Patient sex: M
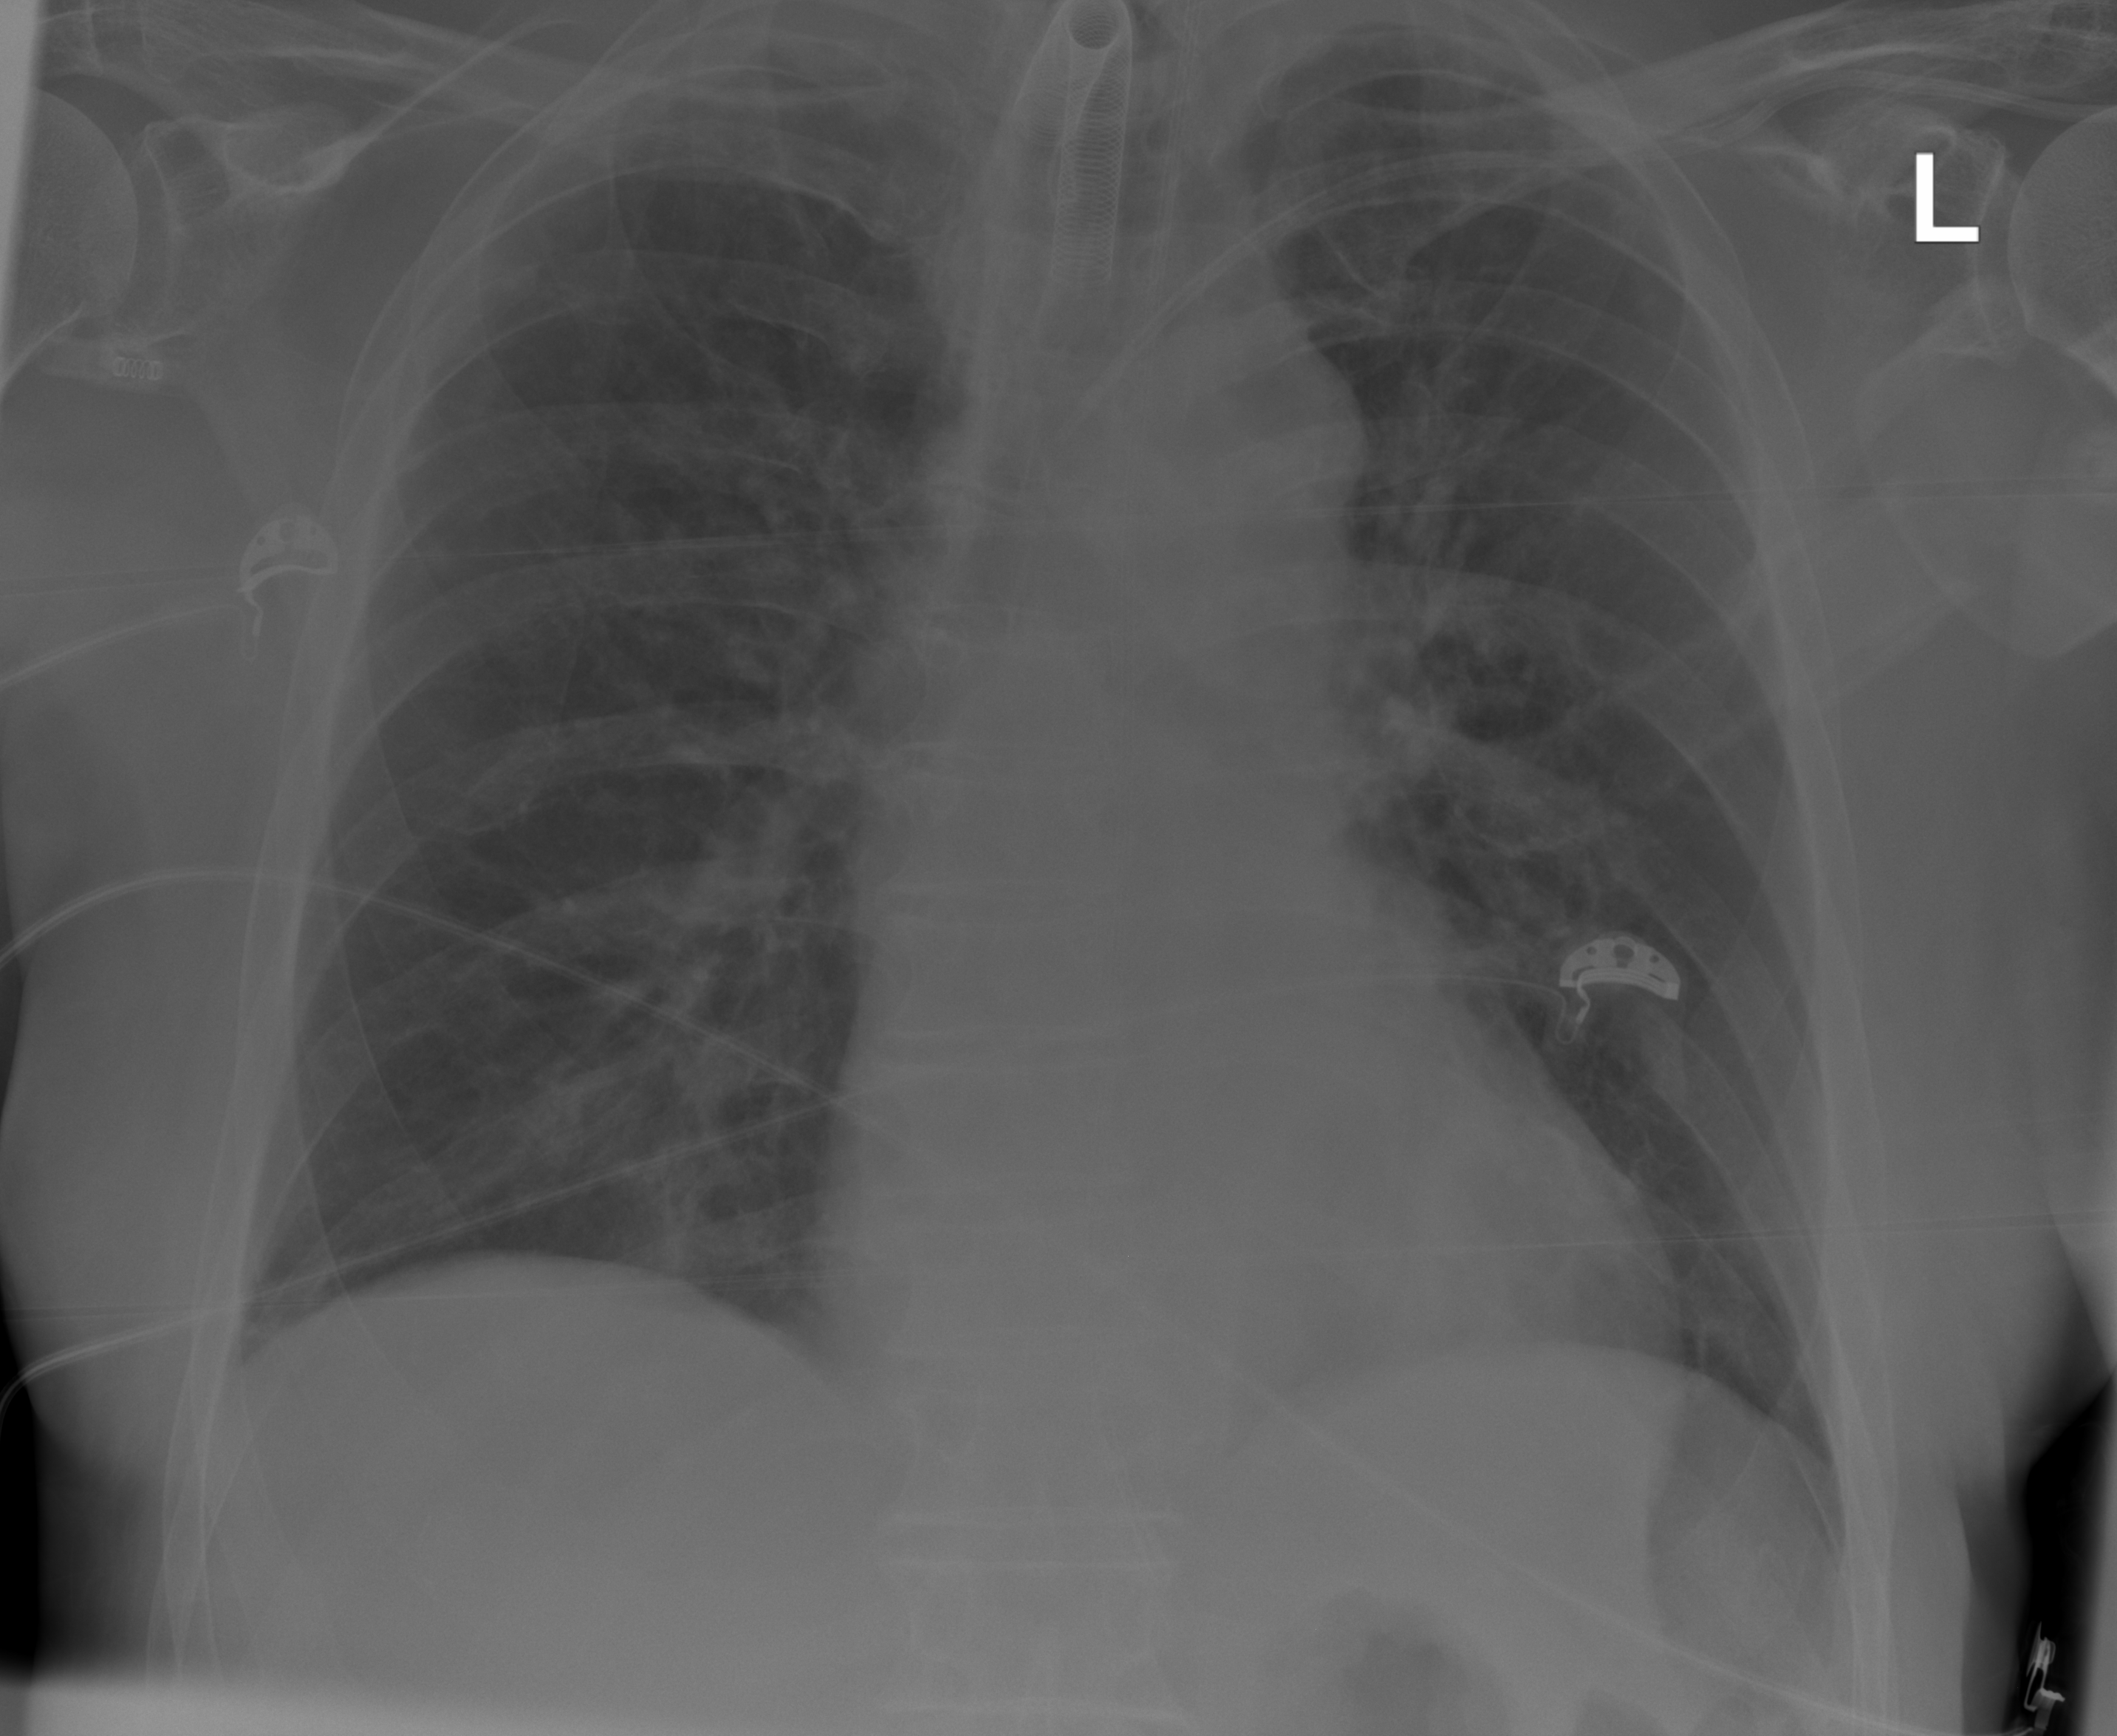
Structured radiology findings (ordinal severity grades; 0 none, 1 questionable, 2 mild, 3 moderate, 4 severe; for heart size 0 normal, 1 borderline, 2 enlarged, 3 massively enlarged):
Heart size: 2
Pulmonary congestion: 1
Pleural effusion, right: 0
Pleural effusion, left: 0
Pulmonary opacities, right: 1
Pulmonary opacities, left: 0
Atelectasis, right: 1
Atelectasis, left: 1